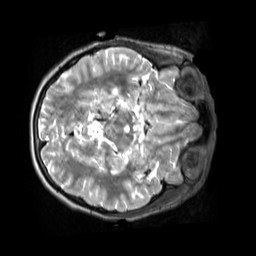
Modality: T2w
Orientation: axial
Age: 13
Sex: female
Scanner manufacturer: siemens
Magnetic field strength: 3 T
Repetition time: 3.2 s
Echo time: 0.408 s